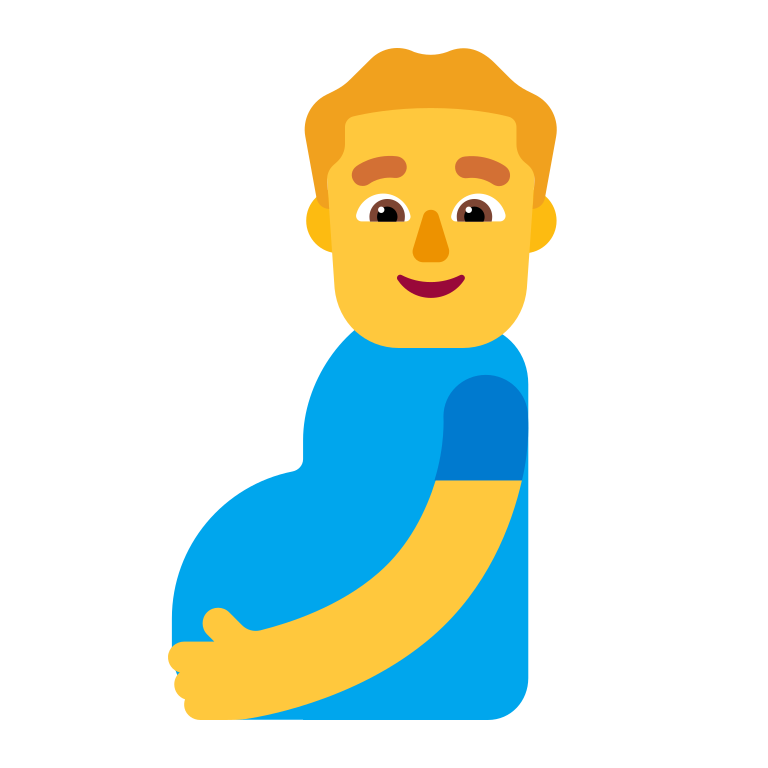
pregnant man flat default